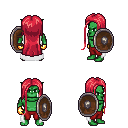
a pixel art fantasy rpg character, male body template, orc, green skin, white cape, red pants, ruby red extra-long hairstyle, gold gloves, shield, four views (front, back, left, right), 2x2 character sprite sheet, small pixel art, hard edges, no anti-aliasing